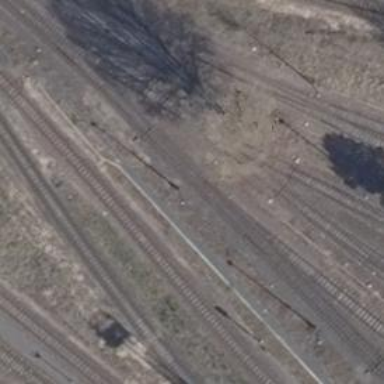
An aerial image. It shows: Railway switch.